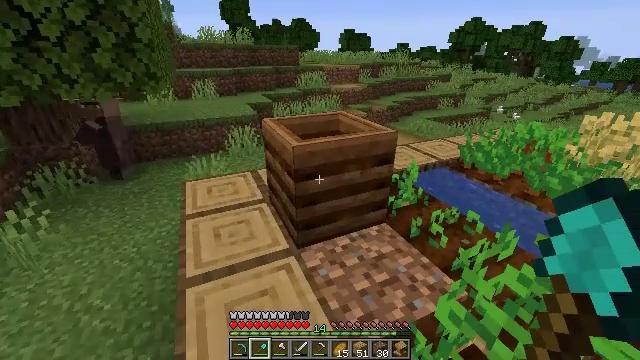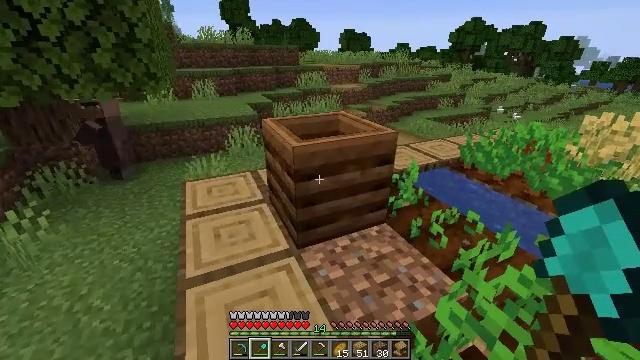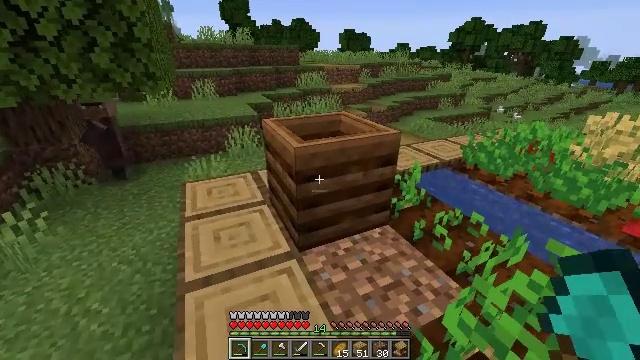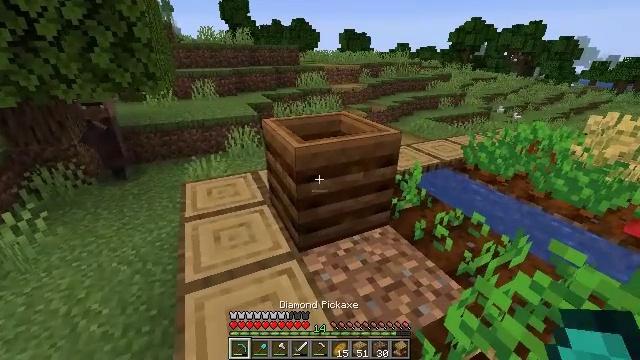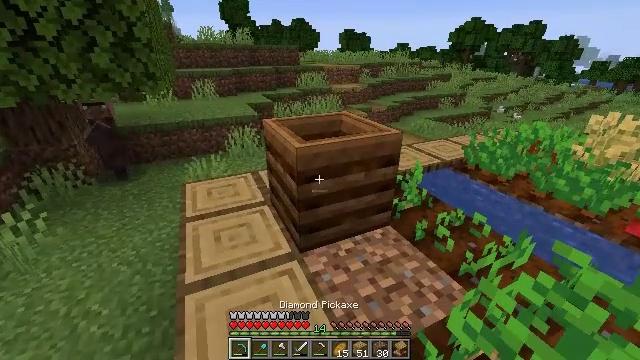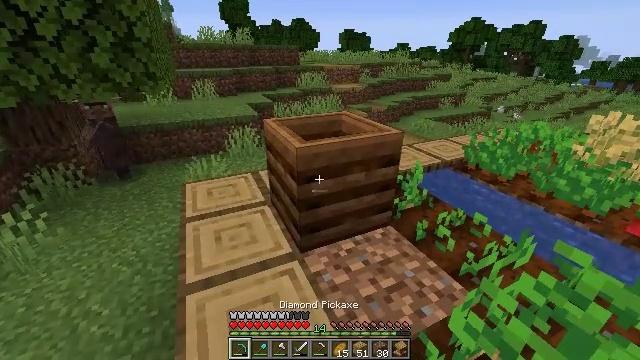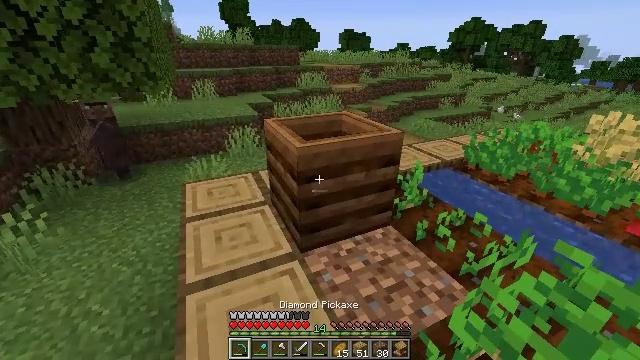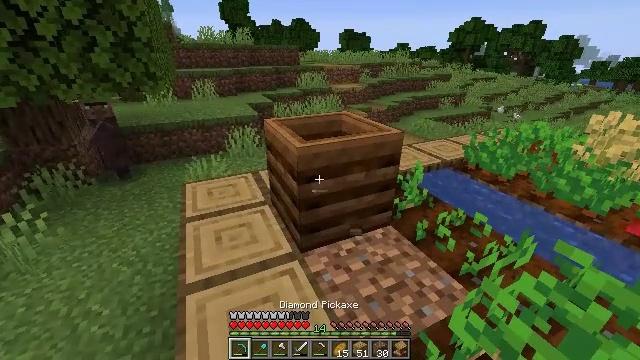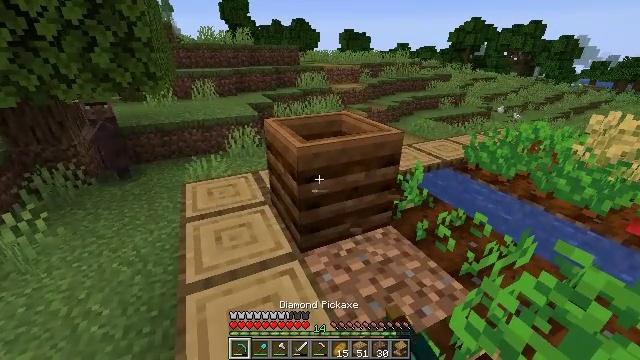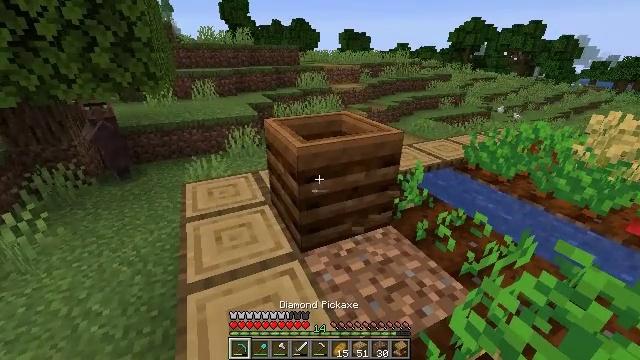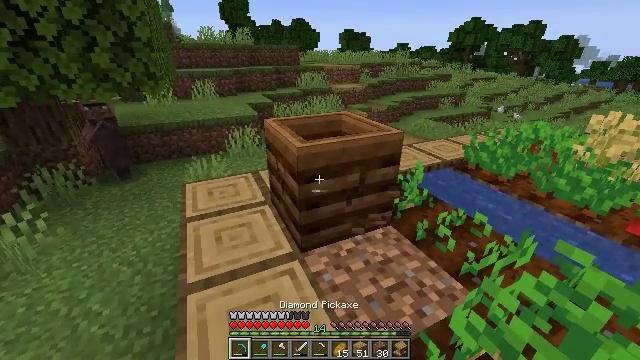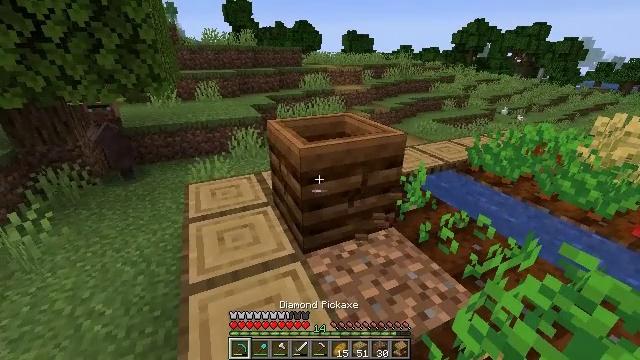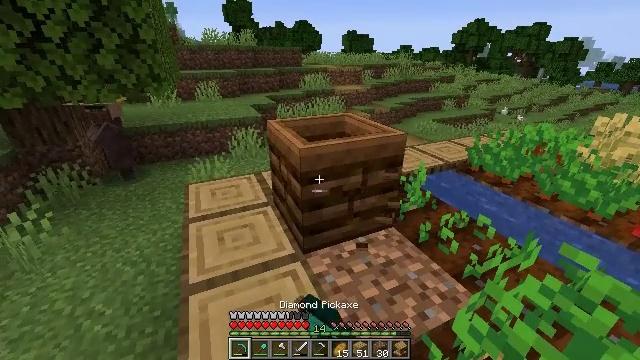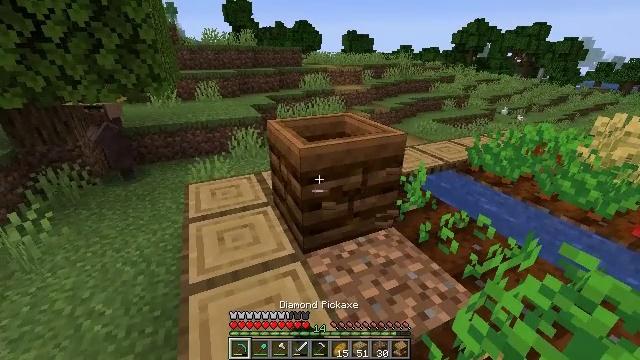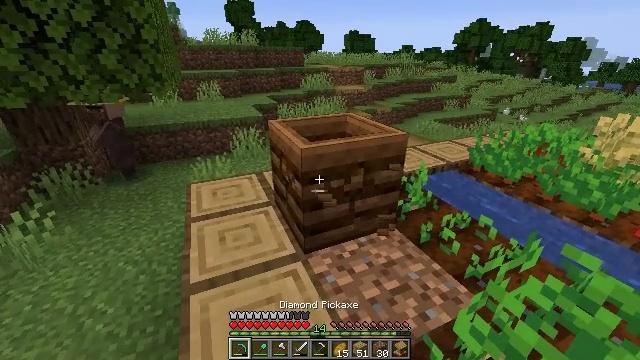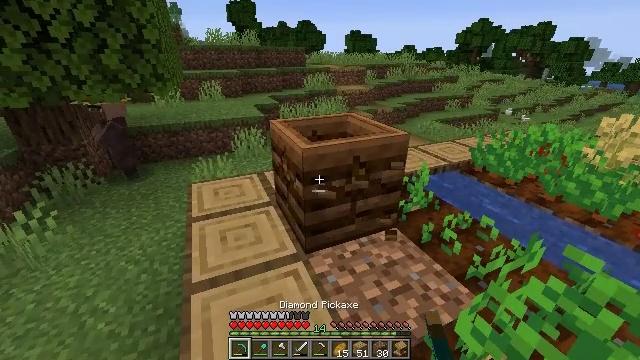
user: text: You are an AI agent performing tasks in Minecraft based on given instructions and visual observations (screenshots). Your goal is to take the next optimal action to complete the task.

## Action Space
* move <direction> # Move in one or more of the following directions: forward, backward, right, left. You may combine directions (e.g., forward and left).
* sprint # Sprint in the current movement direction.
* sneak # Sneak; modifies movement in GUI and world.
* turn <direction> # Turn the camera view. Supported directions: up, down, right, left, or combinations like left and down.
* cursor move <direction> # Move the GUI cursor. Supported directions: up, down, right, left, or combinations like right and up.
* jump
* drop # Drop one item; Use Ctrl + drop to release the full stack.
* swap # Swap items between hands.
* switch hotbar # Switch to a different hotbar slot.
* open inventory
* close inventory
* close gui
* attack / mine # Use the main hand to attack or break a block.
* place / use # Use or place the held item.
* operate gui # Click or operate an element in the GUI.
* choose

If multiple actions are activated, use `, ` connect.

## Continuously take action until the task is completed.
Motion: motion action
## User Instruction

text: Break the composter to recycle it.
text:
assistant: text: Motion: no_op
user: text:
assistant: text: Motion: switch to hotbar 1
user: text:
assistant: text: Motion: switch to hotbar 1
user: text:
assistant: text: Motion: switch to hotbar 1
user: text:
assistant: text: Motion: no_op
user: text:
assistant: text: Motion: no_op
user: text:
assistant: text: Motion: attack / mine
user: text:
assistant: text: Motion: attack / mine
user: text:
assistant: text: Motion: attack / mine
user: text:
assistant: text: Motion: attack / mine
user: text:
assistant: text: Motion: attack / mine
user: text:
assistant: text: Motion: attack / mine
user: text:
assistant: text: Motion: attack / mine
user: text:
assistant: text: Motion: attack / mine
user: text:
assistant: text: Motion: attack / mine
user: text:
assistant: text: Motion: attack / mine
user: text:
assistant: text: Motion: attack / mine
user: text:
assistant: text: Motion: attack / mine
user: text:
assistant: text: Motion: attack / mine
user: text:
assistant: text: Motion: attack / mine
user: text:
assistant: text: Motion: attack / mine
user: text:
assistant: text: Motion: attack / mine
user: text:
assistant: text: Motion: attack / mine
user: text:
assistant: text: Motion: attack / mine
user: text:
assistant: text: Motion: attack / mine
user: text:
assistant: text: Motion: attack / mine
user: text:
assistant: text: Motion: attack / mine
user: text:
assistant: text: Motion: attack / mine
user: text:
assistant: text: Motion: attack / mine